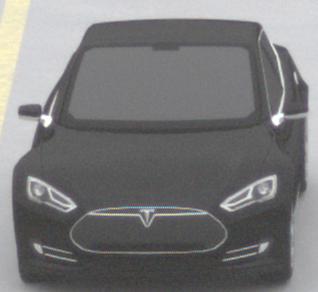
Make: Tesla
Model: Model S 60
Detailed model: Model S
Model produced from: 2013/10
Model produced until: 2014/10
Doors: 5
Color: black
Road condition: dry road
Daytime: midday
Contrast: low contrast